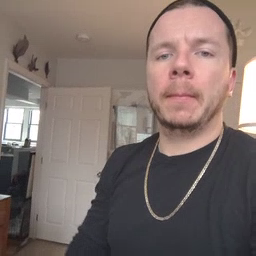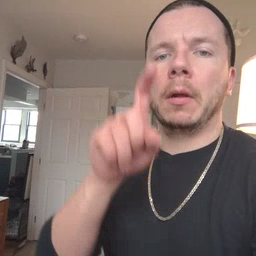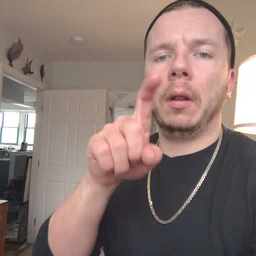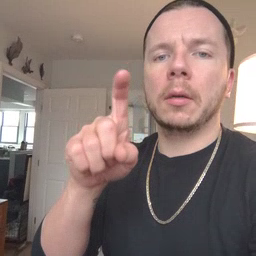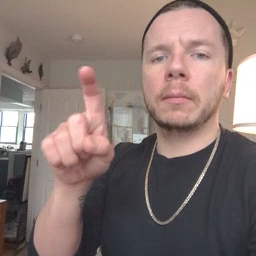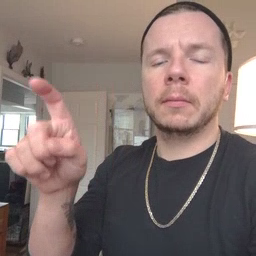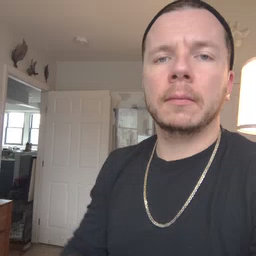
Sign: closet